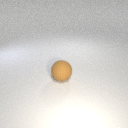
large brown rubber sphere